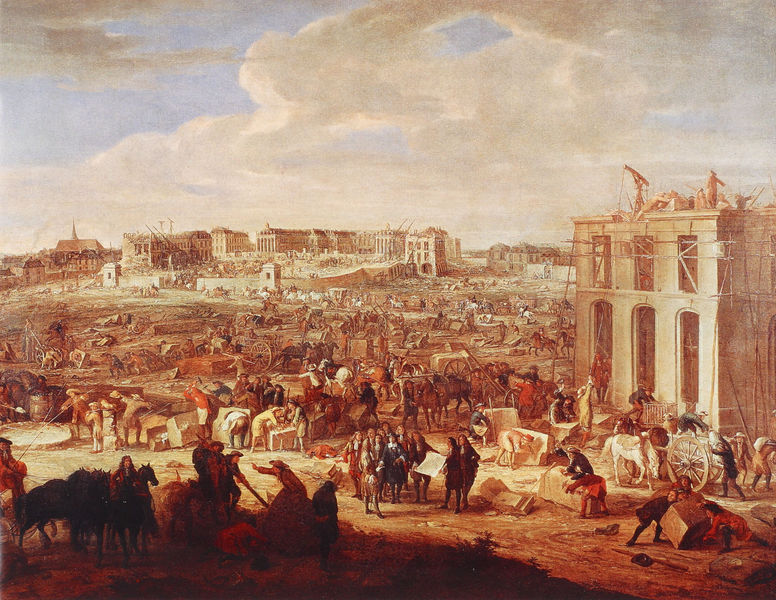
Titel: Versailles, Bau des Schlosses
Künstler: Adam Frans van der Meulen
Schlagwörter: blau, himmel, wolken, kirchturm, landschaft, menschen, stadt, braun, frankreich, licht, männer, gebäude, tiere, architektur, bibel, stein, steine, bild, öl, häuser, kirche, england, arbeit, karren, pferd, pferde, reiter, spanien, ansicht, kisten, vedute, schleppen, kutsche, ziehen, arbeiter, wagen, romantik, ölgemälde, krieg, schlacht, stadtansicht, kanone, ruine, gerüst, revolution, leinwand, napoleon, handwerker, verschwommen, zerstört, plan, auszug, bau, bauen, lager, baustelle, bauplan, pferdewagen, pläne, einspanner, landscjaft, baubeginn, napolon, stadrbau